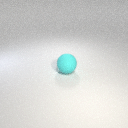
large cyan rubber sphere